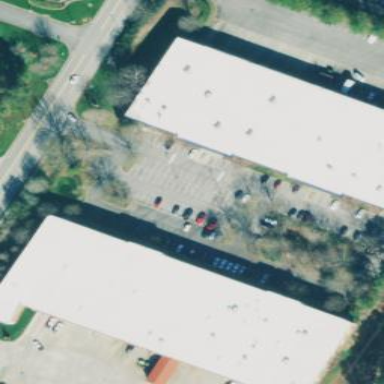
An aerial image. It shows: Parking area.